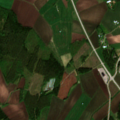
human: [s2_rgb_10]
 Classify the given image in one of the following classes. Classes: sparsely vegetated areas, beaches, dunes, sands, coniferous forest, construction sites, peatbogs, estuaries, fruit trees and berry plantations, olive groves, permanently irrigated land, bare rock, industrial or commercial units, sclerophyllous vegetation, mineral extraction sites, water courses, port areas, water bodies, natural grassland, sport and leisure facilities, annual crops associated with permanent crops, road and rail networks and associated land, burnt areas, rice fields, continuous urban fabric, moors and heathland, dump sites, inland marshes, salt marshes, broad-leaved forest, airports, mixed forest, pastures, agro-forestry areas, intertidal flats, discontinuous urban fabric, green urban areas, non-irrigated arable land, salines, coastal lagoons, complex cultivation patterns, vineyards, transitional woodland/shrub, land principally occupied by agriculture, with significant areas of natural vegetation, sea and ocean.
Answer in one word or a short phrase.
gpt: discontinuous urban fabric, non-irrigated arable land, mixed forest